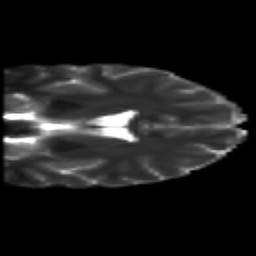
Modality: T2w
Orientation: coronal
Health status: healthy
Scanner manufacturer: siemens
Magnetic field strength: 3 T
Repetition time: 10 s
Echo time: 0.092 s